Question: Is there any way to get the apple-style text box, like this:

I want just a google search, but I want it in HTML, not code like this example. Any ideas?
If this uses javascript, that's OK.
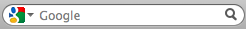
Answer: It's easily achieved using CSS. Here's a tutorial that should get you started:
<URL>